Question: i have strange situation in my web app, after i complete loading correct data and page rendering after 5 sec my app get stack for 3/3.5 sec, i monitoring performance and see the angulr-fire-database start again and i don't understand why...see my screen...green area rapresent my web app finish loading and rendering and red area start automaticaly...
I hope to expose my problem good, i log my code for better answer
Package.json
'''
"dependencies": {
"@angular/animations": "^10.0.9",
"@angular/common": "^10.0.9",
"@angular/core": "^10.0.9",
"@angular/fire": "^6.0.2",
"@angular/forms": "~10.0.9",
"@angular/platform-browser": "~10.0.9",
"@angular/platform-browser-dynamic": "~10.0.9",
"@angular/platform-server": "^10.0.9",
"@angular/router": "~10.0.9",
"@angular/service-worker": "^10.0.9",
"@fullcalendar/angular": "^5.3.1",
"@fullcalendar/interaction": "^5.3.1",
"@fullcalendar/resource-timeline": "^5.3.1",
"@ionic-native/core": "^5.0.0",
"@ionic-native/splash-screen": "^5.0.0",
"@ionic-native/status-bar": "^5.0.0",
"@ionic/angular": "^5.3.1",
"@ionic/angular-server": "^5.4.0-dev.202009102321.26d3971",
"@jermeo/ionic4-datepicker": "^1.0.15",
"@nguniversal/express-engine": "^10.0.2",
"@stripe/stripe-js": "^1.9.0",
"@swimlane/ngx-datatable": "^18.0.0",
"@types/moment": "^2.13.0",
"cordova-android": "^9.0.0",
"cordova-plugin-ionic": "^5.4.6",
"core-js": "^3.6.4",
"express": "^4.17.1",
"firebase": "^7.24.0",
"idb": "^5.0.7",
"moment": "^2.28.0",
"rxjs": "^6.5.5",
"tslib": "^1.10.0",
"uuid": "^8.3.0",
"zone.js": "~0.10.2"
'''
beach.service.ts
'''
import { Injectable } from '@angular/core';
import { DatePipe } from '@angular/common';
import { ToastController } from '@ionic/angular';
import { AngularFireDatabase } from '@angular/fire/database';
import { map } from 'rxjs/operators';
import { BeachSeatModel,
PalmsDataModel, BeachGuest, BeachPalmsPriceModel } from '../model/beach.model';
import moment from 'moment';
import { HttpClient, HttpHeaders } from '@angular/common/http';
import { AuthService } from './auth.service';
@Injectable({ providedIn: 'root' })
export class BeachServiceProvider {
userLoggedIn: any;
constructor(private beachFirebaseDB: AngularFireDatabase, private authService: AuthService,
private http: HttpClient, public toastController: ToastController) {
this.authService.firebaseUser.subscribe(user => {
if (user) {
this.userLoggedIn = user.uid;
}
});
}
getBookedPalme(selectedDateFrom: number, selectedDateTo: number) {
return this.beachFirebaseDB.list<BeachSeatModel>('beachBookedPalma/', ref =>
ref.equalTo('deleted: false')).snapshotChanges().pipe(map(date => {
return date.map(value => {
const key = value.payload.key;
const val = value.payload.val();
if (selectedDateTo >= +val.dateFrom && selectedDateFrom <= +val.dateTo) {
return { key, val };
}
});
}));
}
}
'''
beach.page.ts
'''
checkBeachSeatAvailability() {
this.phoneNumberSearchField = null;
this.guestNameSearchField = null;
let palmsFilterDataRang: {key: string, val: BeachSeatModel}[] = [];
this.beachServiceSubscription = this.beachService.getBookedPalmeGlobal().subscribe(async
palma => {
palmsFilterDataRang = [];
const arrayPalmaLength = palma.length;
for (let index = 0; index < arrayPalmaLength; index++) {
const element = palma[index];
if (element !== undefined && !element.deleted) {
if (this.selectedDateTo >= element.dateFrom && this.selectedDateFrom <= element.dateTo) {
palmsFilterDataRang.push({key: element.guestReservationId, val: element});
}
}
}
let palmeArray = [];
let palmetteArray = [];
const palmeWorker = new Worker('../beach.worker', { type: 'module' });
const palmeRows: any[] = this.palmeRowContainer;
const palmetteRows: any[] = this.palmetteRowContainer;
palmeWorker.postMessage(palmsFilterDataRang);
palmeWorker.onmessage = (result) => {
palmeArray.push(...result.data.palmeArraySorted);
palmetteArray.push(...result.data.palmetteArraySorted);
this.arrayDaPagare.push(...result.data.arrayDaPagare);
this.arrayVoucher.push(...result.data.arrayVoucher);
const beachSeatArray = palmeArray.concat(palmetteArray);
this.searchBeachSeatArray = beachSeatArray;
this.datatableBeachSeatArray = [...this.searchBeachSeatArray];
this.setTableCellStatus(palmeArray, palmeRows);
this.setTableCellStatus(palmetteArray, palmetteRows);
palmeWorker.terminate();
};
// this.beachServiceSubscription.unsubscribe();
await this.loadBeachSeat.dismiss();
});
}
'''

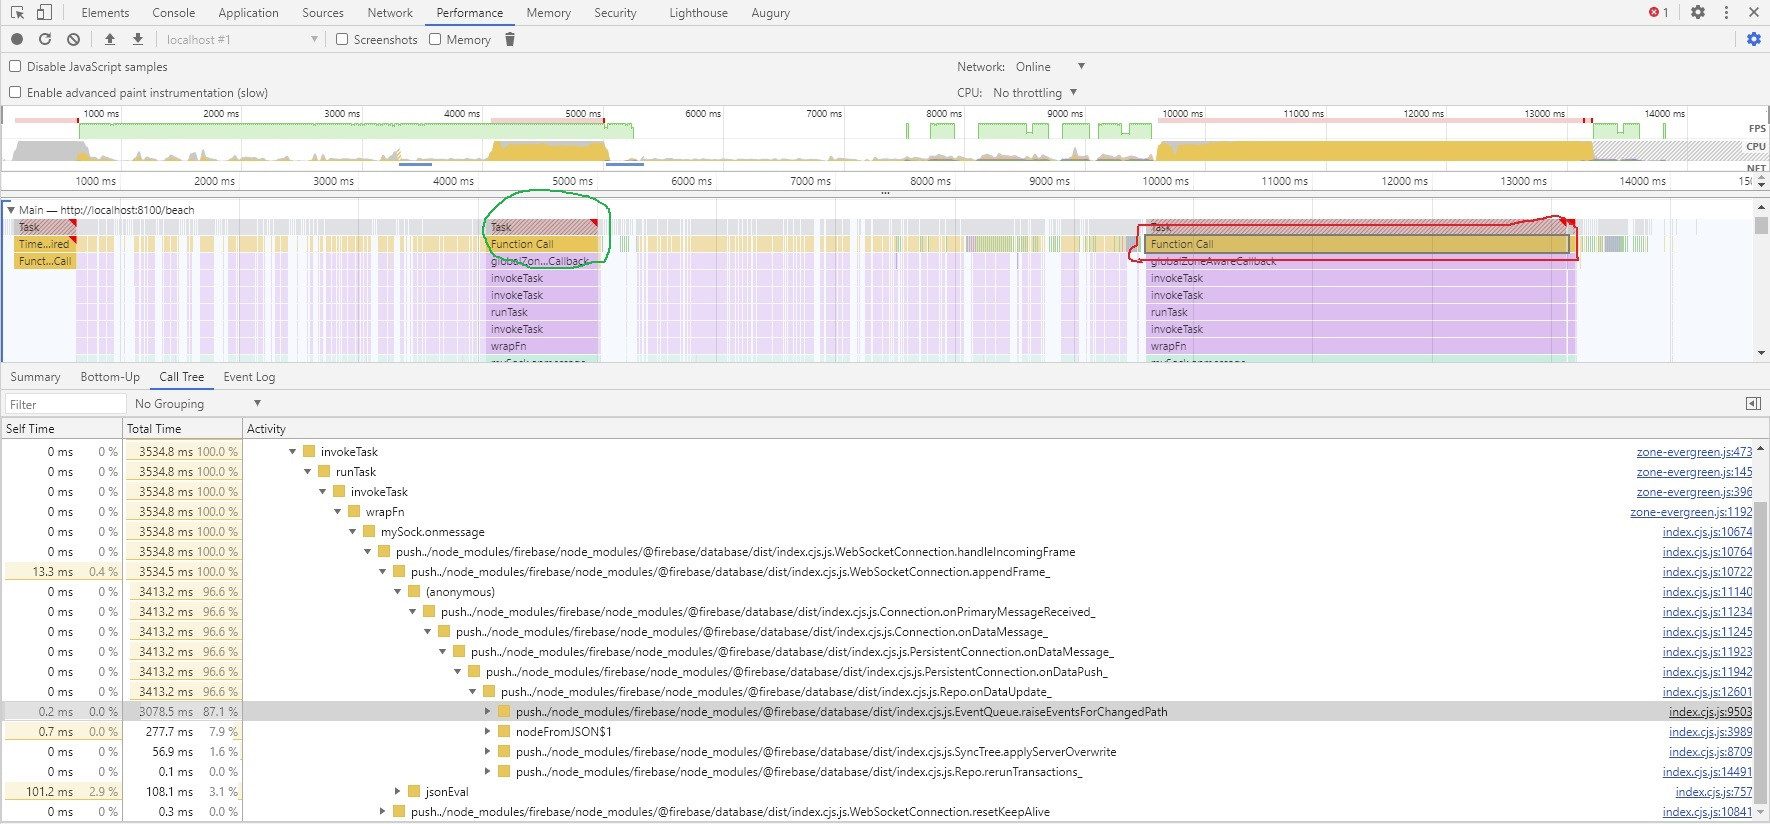
Answer: Ok i solve my problem, in my service i change class getBookedPalme() with
'getBookedPalme() { return this.beachFirebaseDB.database.ref('beachBookedPalma/'); }'